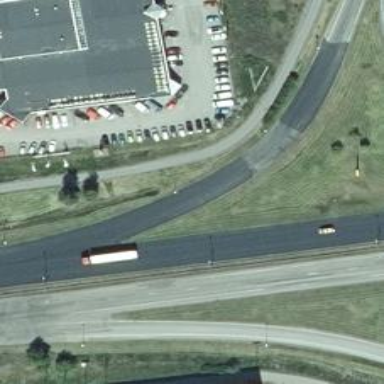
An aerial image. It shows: Tertiary trunk link highway.